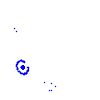
Particle: pion